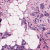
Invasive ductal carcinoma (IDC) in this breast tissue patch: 1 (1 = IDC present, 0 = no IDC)